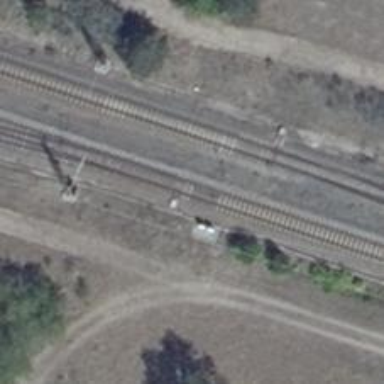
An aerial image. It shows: Railway switch.